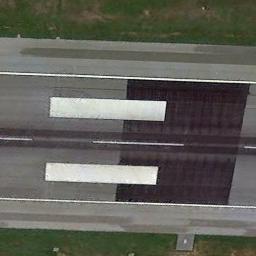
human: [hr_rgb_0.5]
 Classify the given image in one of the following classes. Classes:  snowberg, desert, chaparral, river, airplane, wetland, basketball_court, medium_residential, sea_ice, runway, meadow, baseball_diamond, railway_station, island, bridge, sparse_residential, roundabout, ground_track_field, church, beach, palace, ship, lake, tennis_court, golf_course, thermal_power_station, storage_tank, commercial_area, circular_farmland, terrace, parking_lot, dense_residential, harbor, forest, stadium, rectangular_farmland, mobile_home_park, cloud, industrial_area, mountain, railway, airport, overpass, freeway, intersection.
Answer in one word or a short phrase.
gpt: runway